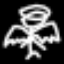
Label: angel